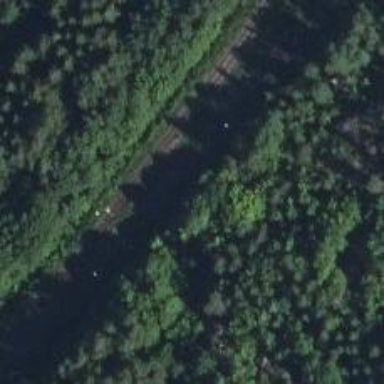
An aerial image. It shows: Continuous rail for railway.